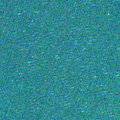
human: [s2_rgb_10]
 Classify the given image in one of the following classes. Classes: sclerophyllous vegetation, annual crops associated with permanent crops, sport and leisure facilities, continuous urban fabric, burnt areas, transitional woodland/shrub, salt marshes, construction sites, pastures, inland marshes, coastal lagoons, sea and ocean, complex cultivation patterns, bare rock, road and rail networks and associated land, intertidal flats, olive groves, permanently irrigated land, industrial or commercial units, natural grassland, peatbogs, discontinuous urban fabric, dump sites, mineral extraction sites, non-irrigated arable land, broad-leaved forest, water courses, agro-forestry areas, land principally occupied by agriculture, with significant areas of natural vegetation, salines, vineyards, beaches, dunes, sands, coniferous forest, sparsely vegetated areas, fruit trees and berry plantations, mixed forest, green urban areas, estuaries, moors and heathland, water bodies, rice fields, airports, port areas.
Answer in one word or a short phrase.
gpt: sea and ocean